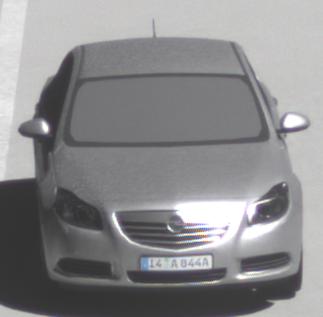
Make: Opel
Model: Insignia 1.6
Detailed model: Insignia (A) Notch Back
Model produced from: 2008/11
Model produced until: 2008/12
Doors: 4
Color: white
Road condition: dry road
Daytime: midday
Contrast: high contrast